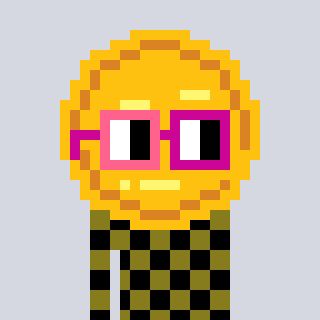
a pixel art character with square pink and red glasses, a medal-shaped head and a gunk-colored body on a cool background